Question: I have data in the metauser table as shown below. As you can see, the data is in the form of a serialized array. How do I push array data? I want to save the post id in the meta bookmark. But if I use 'add_user_meta()' instead it creates data in a new row instead of adding data in value (so there will be 2 meta bookmarks in 1 user with different values). If I use 'update_user_meta()' it just replaces the old new value, not adding (push) the array data. How do I add new data (array) to the meta value?
<URL>
Like the example image below, this is the meta of 'post_status' and 'comment_status' from plugin ulike WordPress. I think when there are new posts or new comments, the value will also increase according to the associated id.
[
please, free to edit this question if there is an incorrect or unsuitable word.
Thank You!
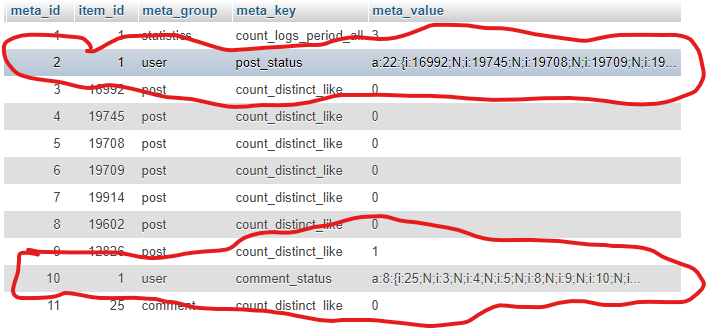
Answer: You can use 'get_user_meta' function to get value.
'''
$post_status = get_user_meta( $user_id, 'post_status', true );
'''
> Now modify '$post_status' array as per your requirement. and update
after it.
'''
update_user_meta( $user_id, 'post_status', $post_status );
'''
Remember WordPress uses 'maybe_serialize' and 'maybe_unserialize' to save and get value from meta tables.